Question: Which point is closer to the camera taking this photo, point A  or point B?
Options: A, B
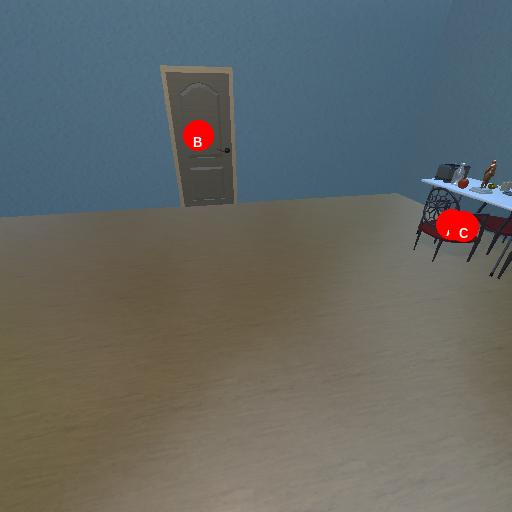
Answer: A